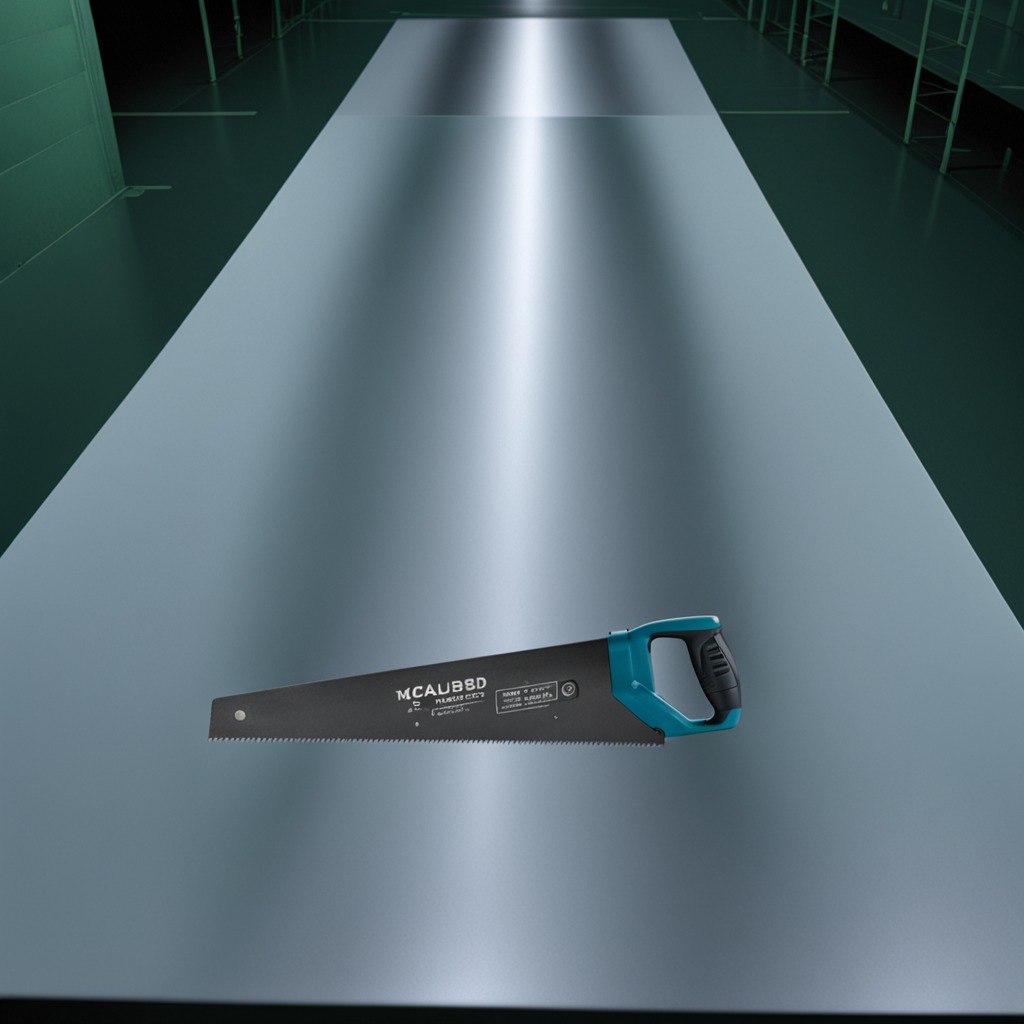
A metal saw lies on the table in the railway signal maintenance room.